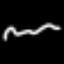
Label: squiggle